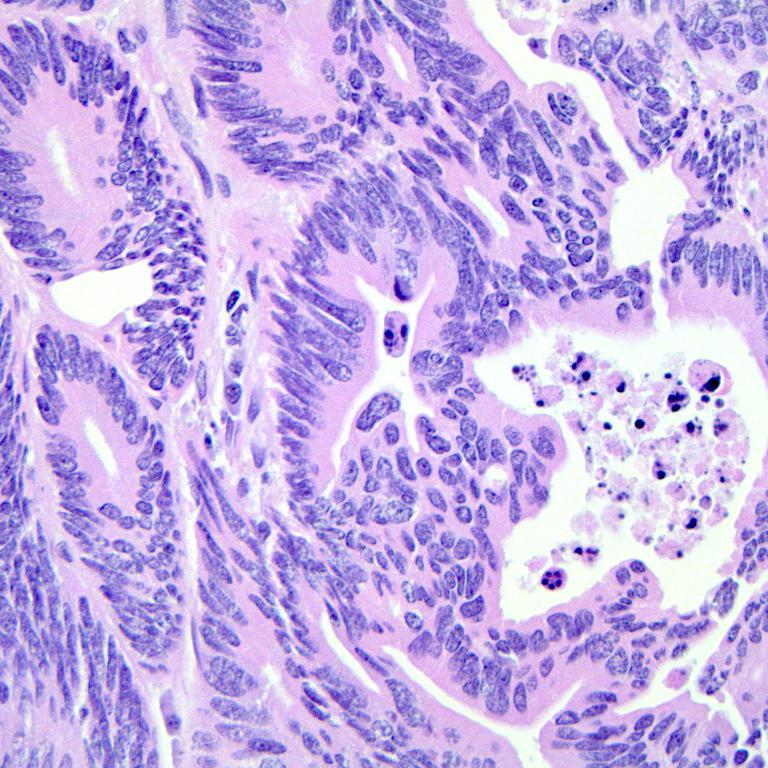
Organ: colon
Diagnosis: adenocarcinomas